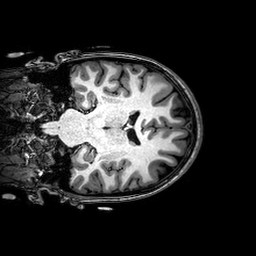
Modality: T1w
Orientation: coronal
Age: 20
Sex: female